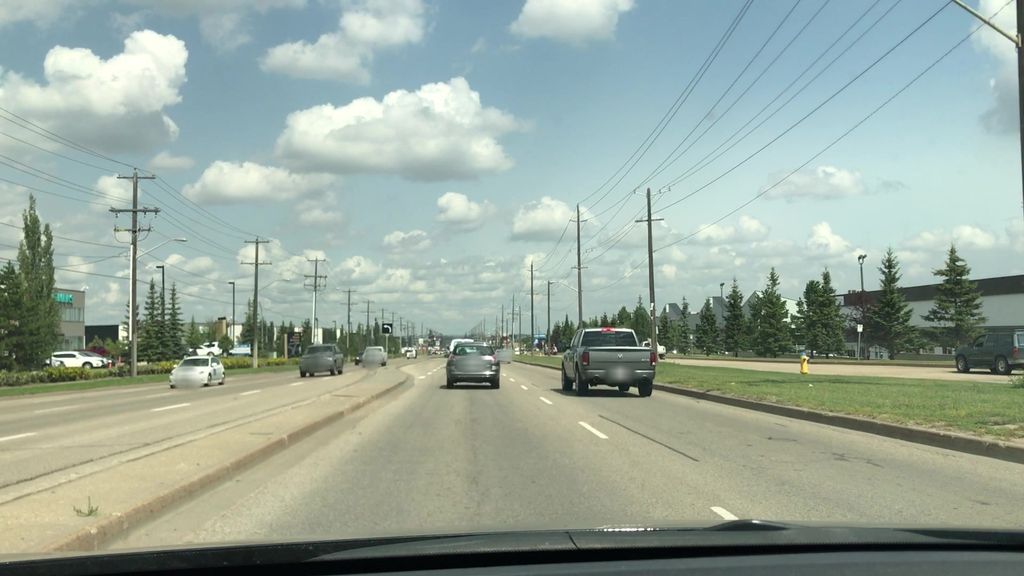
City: edmonton